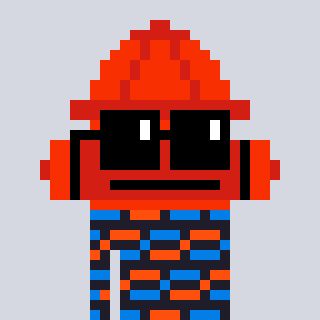
a pixel art character with square black sunglasses, a fire hydrant-shaped head and a grayscale-colored body on a cool background